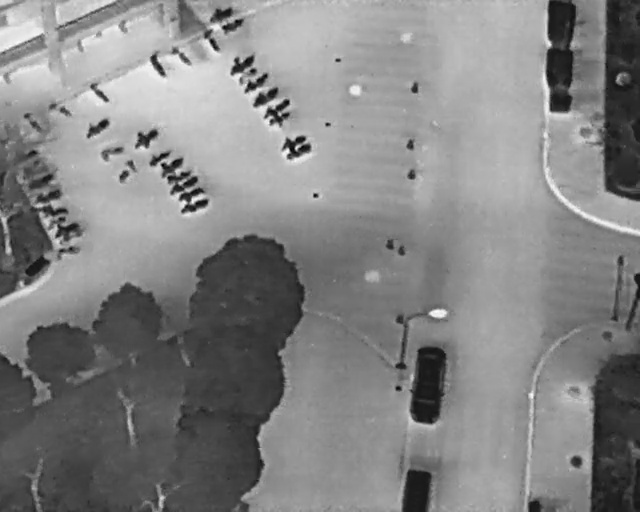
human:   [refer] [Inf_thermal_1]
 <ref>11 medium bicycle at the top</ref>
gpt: <box>[[33, 0, 35, 5, 158], [35, 2, 37, 7, 158], [36, 9, 38, 15, 144], [37, 11, 39, 17, 144], [38, 12, 40, 19, 144], [39, 15, 42, 22, 144], [41, 17, 44, 24, 144], [42, 20, 44, 25, 147], [44, 24, 47, 30, 147], [45, 26, 47, 32, 147], [31, 6, 35, 9, 150]]</box>

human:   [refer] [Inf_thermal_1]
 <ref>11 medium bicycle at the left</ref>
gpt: <box>[[23, 27, 26, 33, 146], [25, 28, 27, 35, 144], [27, 31, 28, 36, 153], [27, 32, 29, 39, 153], [28, 35, 30, 40, 153], [18, 30, 21, 35, 130], [5, 32, 7, 38, 150], [6, 35, 8, 41, 158], [7, 38, 9, 43, 2], [9, 41, 11, 47, 157], [9, 46, 11, 51, 172]]</box>

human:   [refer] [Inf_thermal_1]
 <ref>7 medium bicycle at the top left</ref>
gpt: <box>[[26, 9, 30, 12, 130], [22, 11, 27, 13, 151], [7, 20, 11, 22, 110], [3, 22, 6, 25, 139], [13, 21, 16, 27, 146], [21, 23, 24, 29, 146], [16, 26, 18, 32, 159]]</box>

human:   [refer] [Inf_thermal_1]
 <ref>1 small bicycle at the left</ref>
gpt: <box>[[7, 40, 9, 45, 150]]</box>

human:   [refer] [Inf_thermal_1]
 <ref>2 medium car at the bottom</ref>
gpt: <box>[[60, 71, 73, 78, 5], [61, 91, 68, 98, 2]]</box>